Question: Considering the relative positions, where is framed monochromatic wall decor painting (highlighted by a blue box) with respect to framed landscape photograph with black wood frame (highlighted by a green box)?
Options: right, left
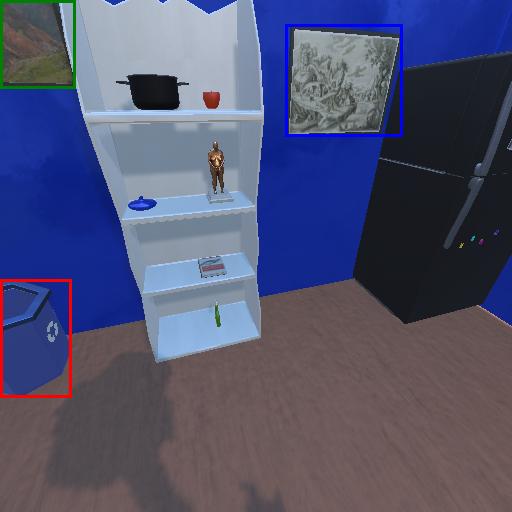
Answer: right